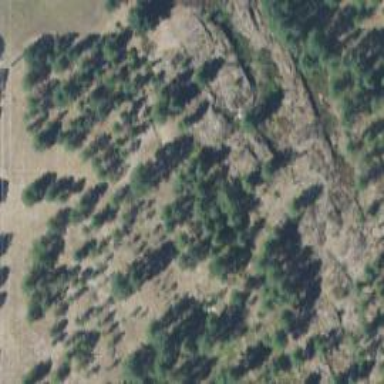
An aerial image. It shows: Landscape of bare rock.